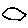
Label: hexagon